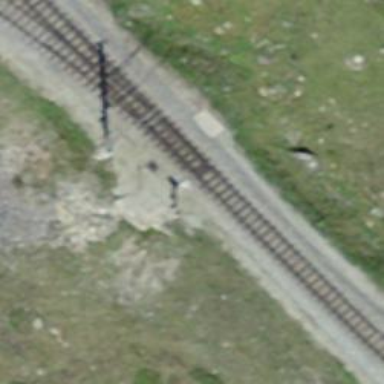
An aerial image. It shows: Railway switch.